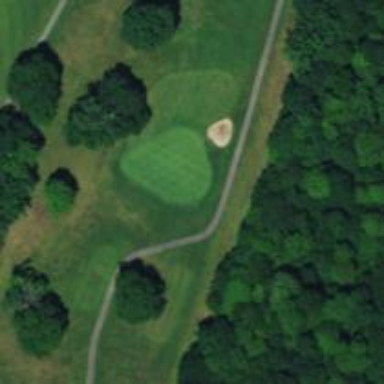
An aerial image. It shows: Golf hole.